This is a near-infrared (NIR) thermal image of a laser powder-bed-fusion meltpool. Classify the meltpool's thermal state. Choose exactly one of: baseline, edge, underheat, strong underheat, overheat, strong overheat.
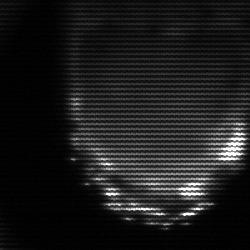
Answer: edge